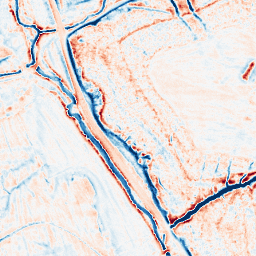
Category: edge_preserving
Decomposition family: anisotropic_diffusion
Decomposition parameters: iterations: 20
kappa: 30
gamma: 0.2
Upsampling method: sinc_hamming
Upsampling parameters: scale: 8
kernel_size: 16
Upsampling scale: 8